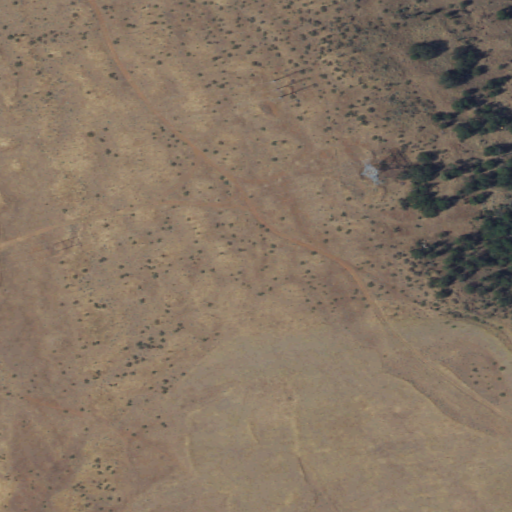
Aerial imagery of ridge(s) in Washington named Harrison Ridge containing grassland and shrub